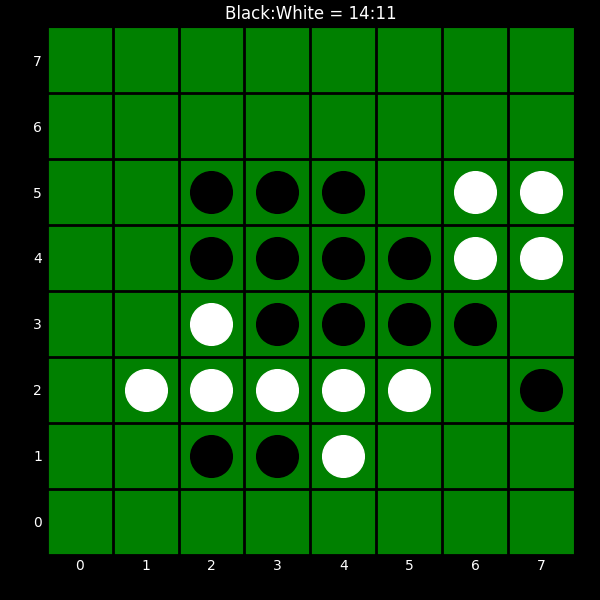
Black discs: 14
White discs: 11